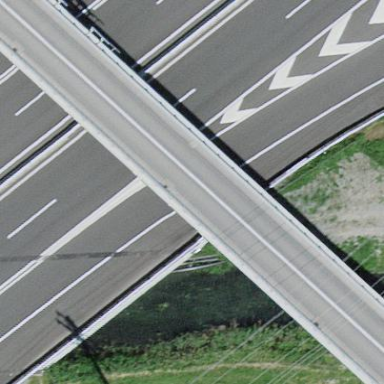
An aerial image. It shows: Man-made bridge.